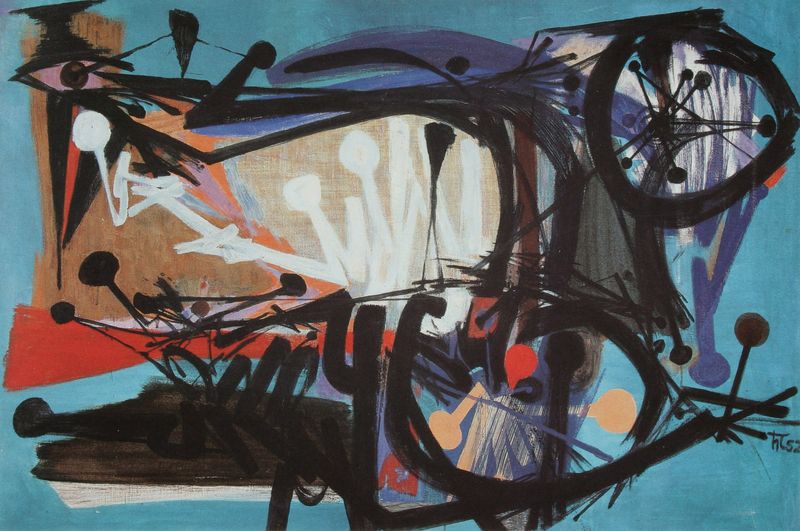
Titel: Nähmaschine nähen
Künstler: Hann Trier
Institution: Sammlung Rinke
Schlagwörter: blau, weiß, braun, schwarz, rot, augen, signatur, feld, felder, auge, kreis, chaos, bogen, abstrakt, farben, modern, formen, linien, duktus, striche, abstraktion, punkte, linie, form, initialen, buchstaben, durcheinander, strich, punkt, kreise, ecken, zacken, kleckse, winkel, formenf, gekritzel